Question: I want to access all treenodes of this tree:

and I used this code:
'''
TreeNodeCollection nodes = treeView1.Nodes;
foreach (TreeNode node in nodes)
{
listBox1.Items.Add(node.Text);
}
'''
but it only lists the MSI motherboard.
How do I get all nodes?
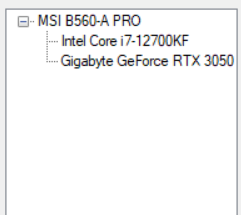
Answer: I did it. Lei Yang was right but I didn't know what "recursively" meant. This is the solution:
'''
private void DrawConnects(TreeNode node)
{
foreach (TreeNode child in node.Nodes)
{
if (child.Nodes.Count > 0)
{
listBox1.Items.Add(child.Parent); //Do what you want to do with the nodes here
DrawConnects(child);
} else
{
listBox1.Items.Add(child.Parent); // And here
}
}
}
'''